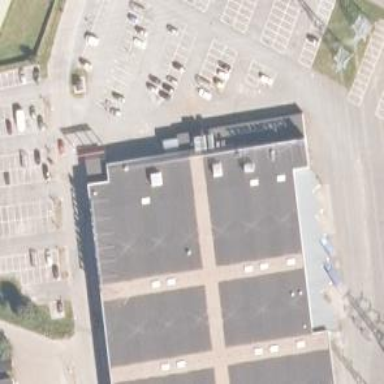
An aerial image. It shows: Pharmacy providing healthcare services.